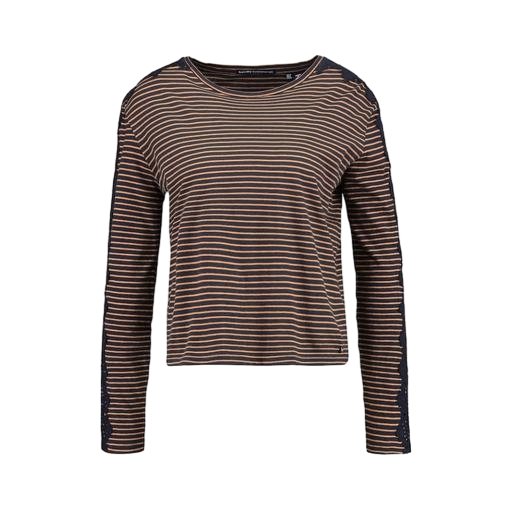
black striped long-sleeve t-shirt, blue women's striped long-sleeve t-shirt, brown women's stripe t-shirt, white background